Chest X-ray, AP view. Patient: 49 years old, sex M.
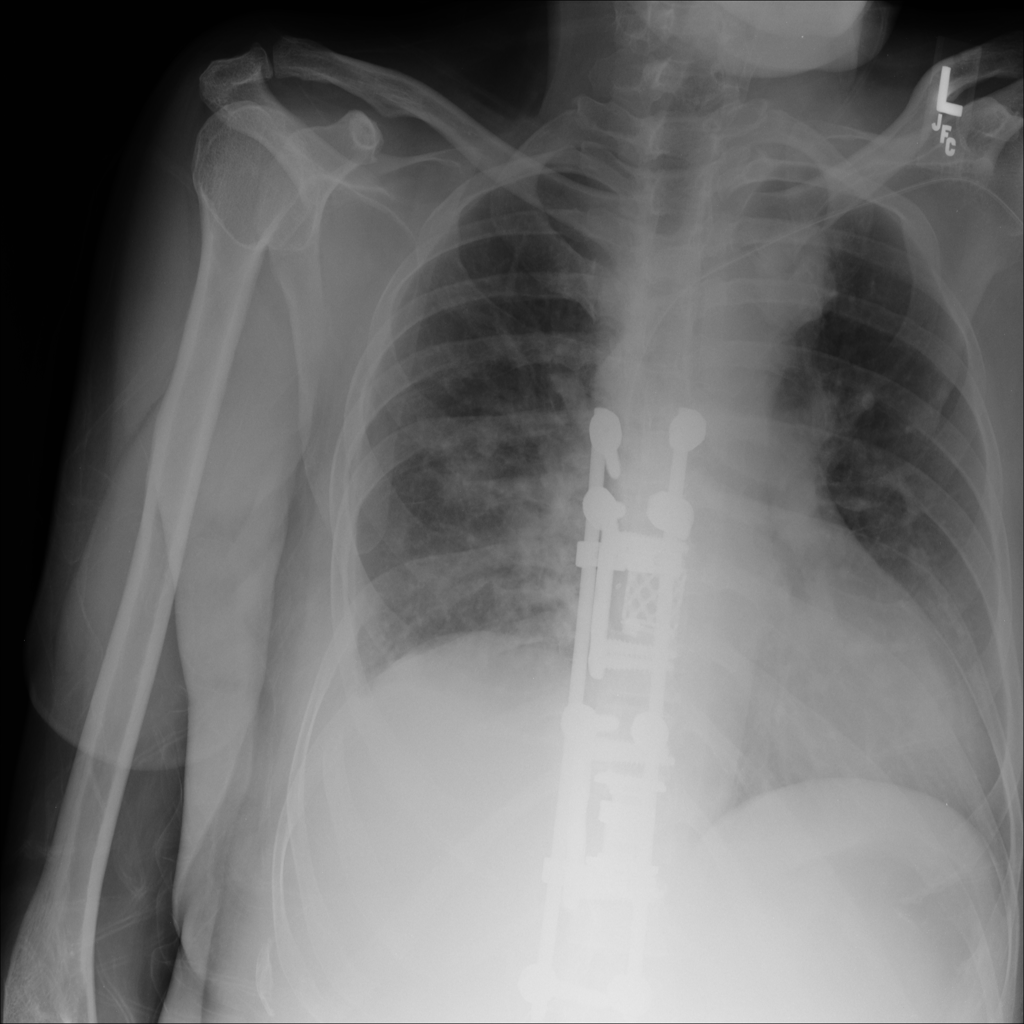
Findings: No Finding